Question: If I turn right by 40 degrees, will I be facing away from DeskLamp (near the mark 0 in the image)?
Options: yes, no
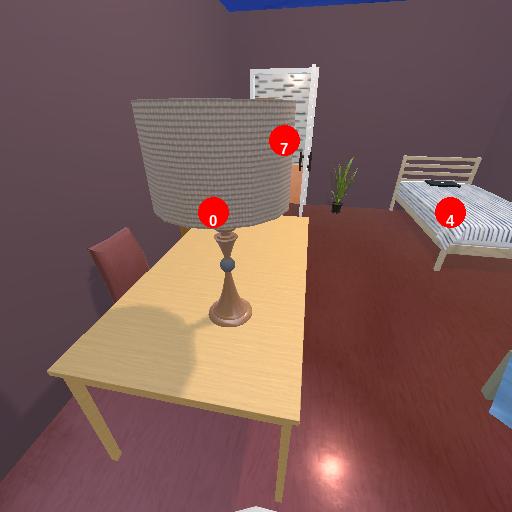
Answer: yes